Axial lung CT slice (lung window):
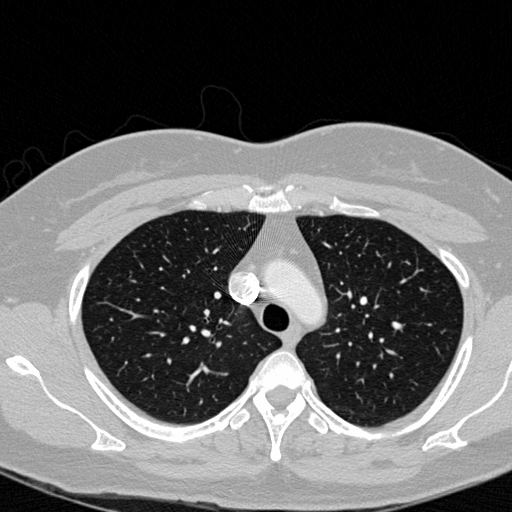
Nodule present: no